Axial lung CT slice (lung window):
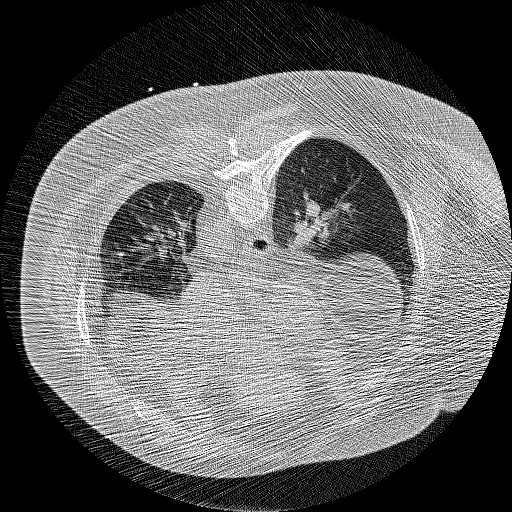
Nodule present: no